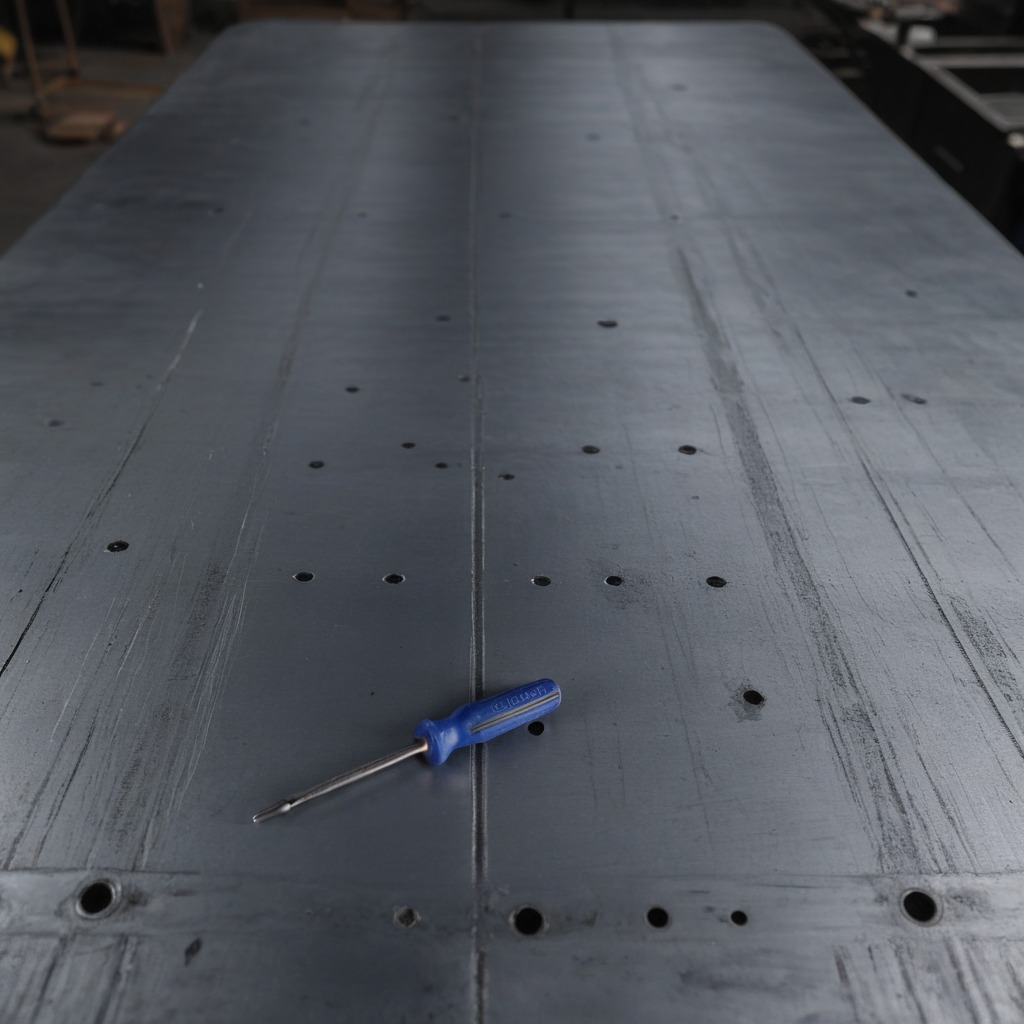
A screwdriver lies on the cold steel table in a mining workshop.